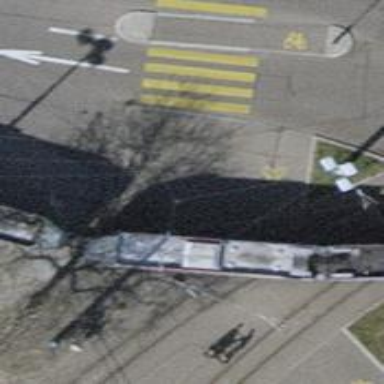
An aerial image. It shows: Tram crossing on the railway.